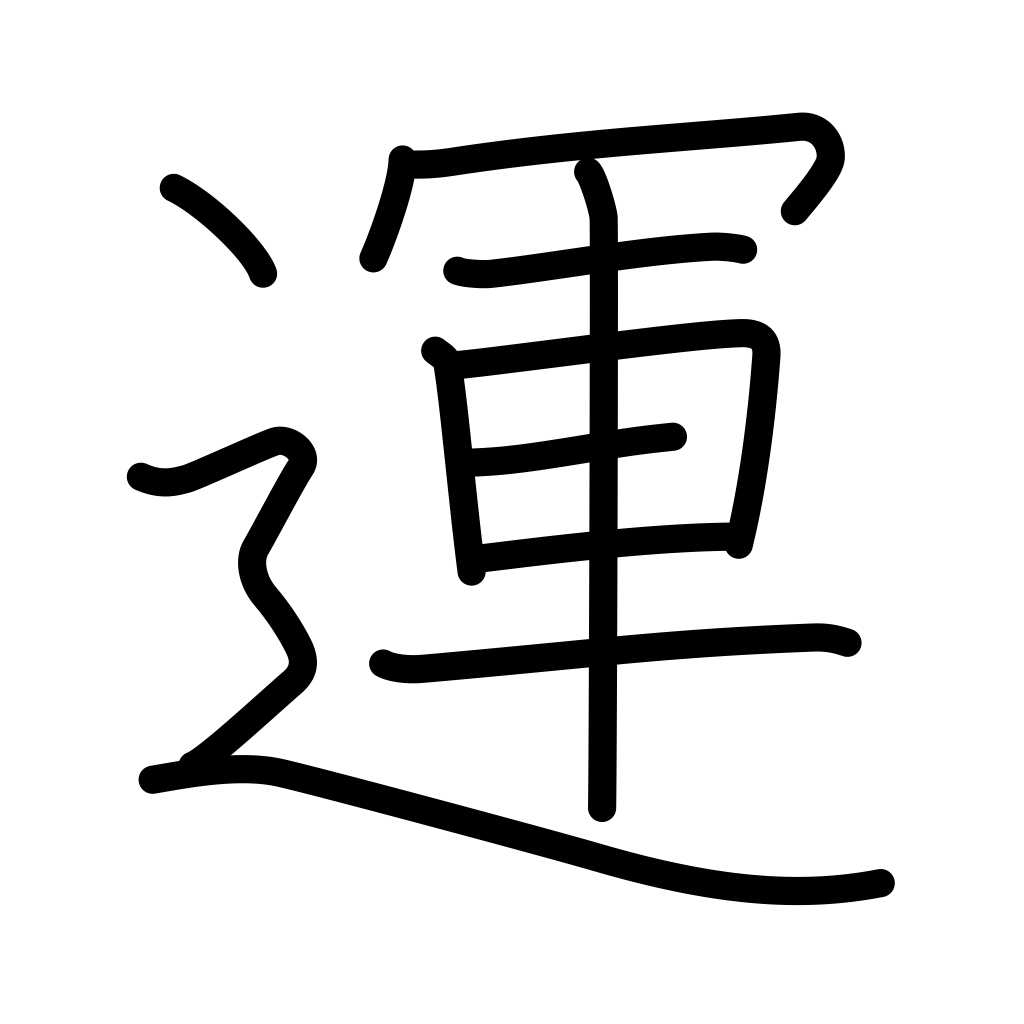
Meaning: carry, luck, destiny, fate, lot, transport, progress, advance